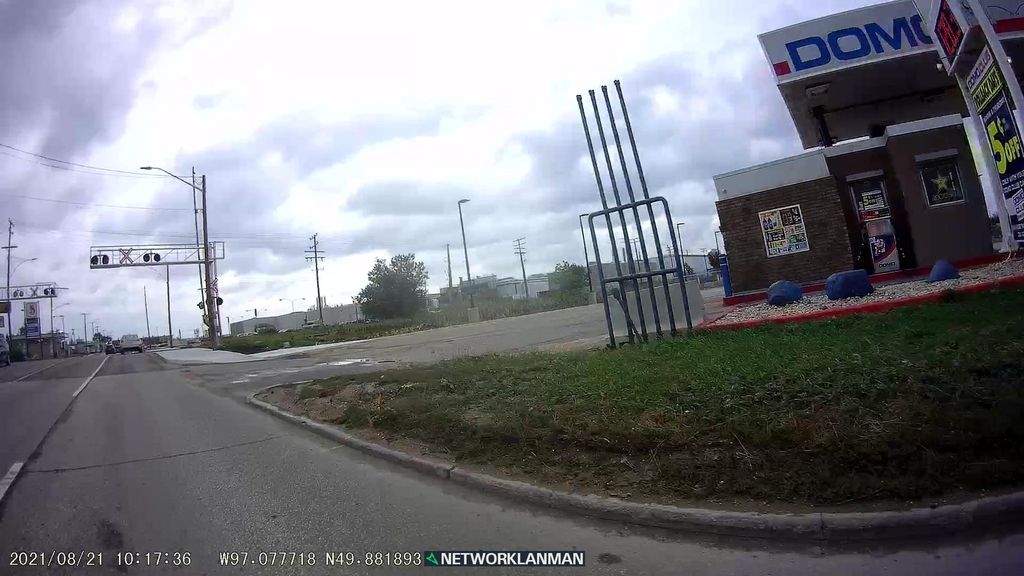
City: winnipeg